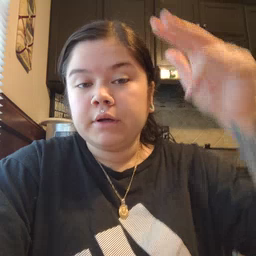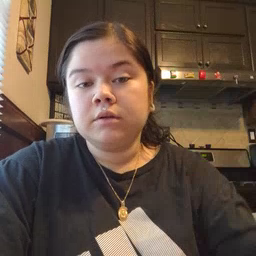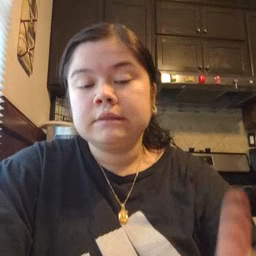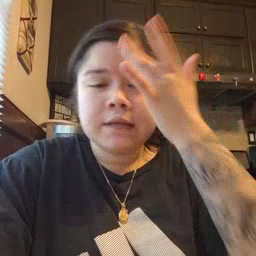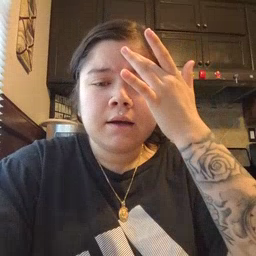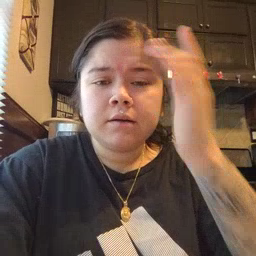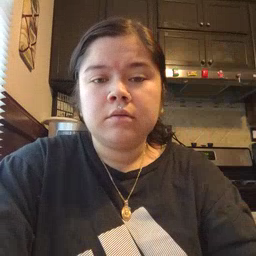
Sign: sick